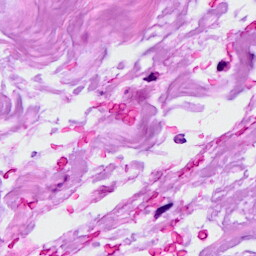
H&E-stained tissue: Breast